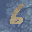
Label: 6